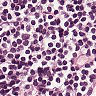
Metastatic tissue present: no